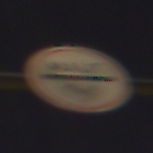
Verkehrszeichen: MautflichtigeStrecke
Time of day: Night
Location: Outdoor (Suburban)
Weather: PartlyCloudy
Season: NotSpecified
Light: Artificial